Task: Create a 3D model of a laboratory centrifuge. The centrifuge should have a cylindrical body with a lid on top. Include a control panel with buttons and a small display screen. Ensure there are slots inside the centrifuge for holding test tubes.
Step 280:
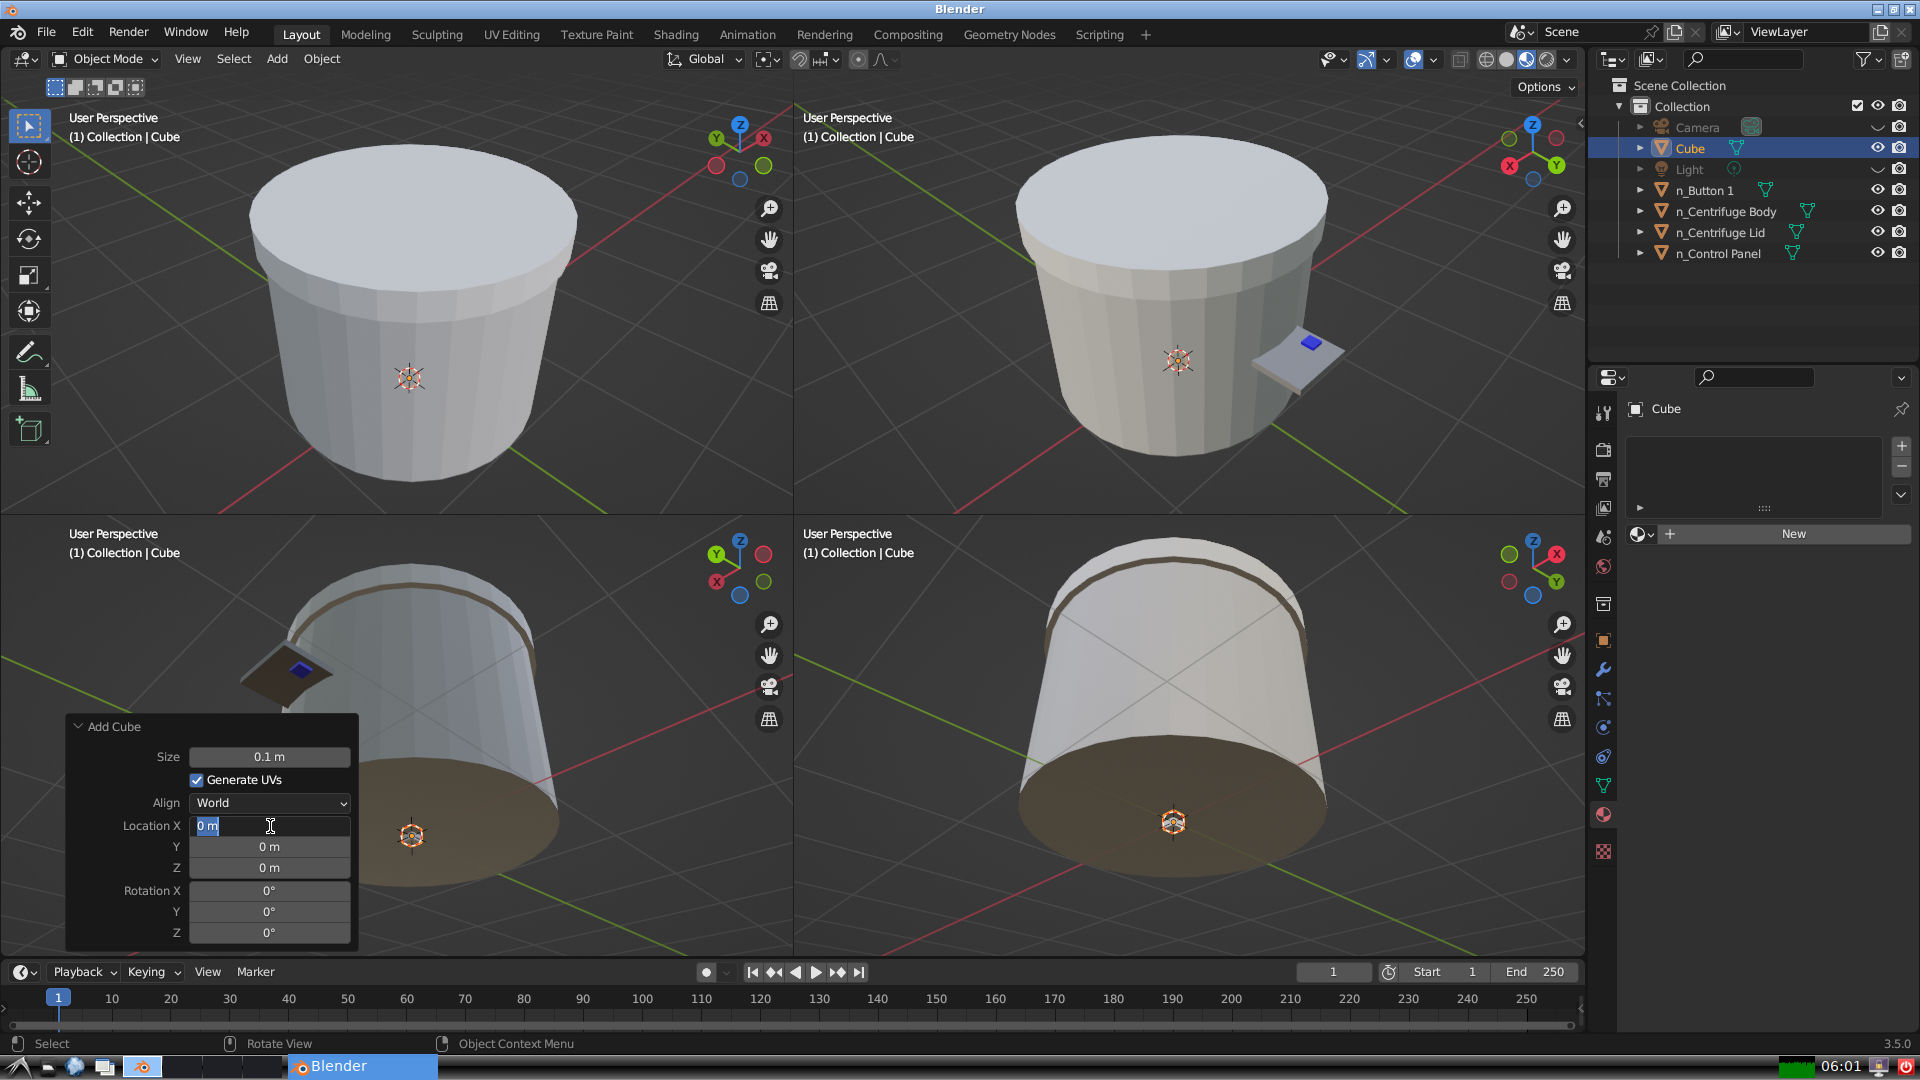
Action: input_text: 0.0